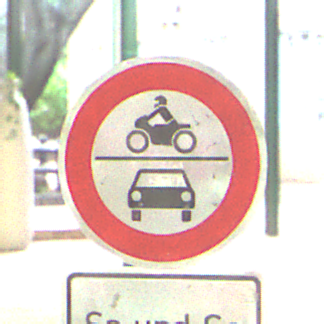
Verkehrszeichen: VerbotKraftfahrzeuge
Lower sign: ZeitangabenMitBeschraenkungAufWochentage8
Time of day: MorningAfternoon
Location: Roofed (Special)
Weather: NotSpecified
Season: NotSpecified
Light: Artificial